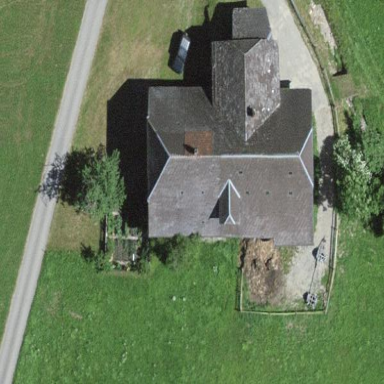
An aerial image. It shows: Barn.